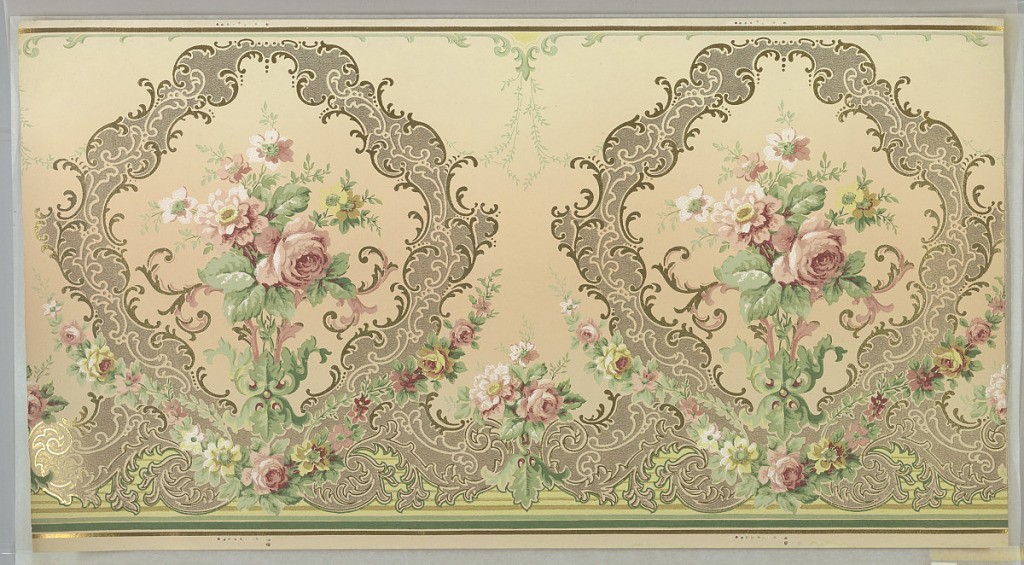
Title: Frieze
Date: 1905–1915
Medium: Machine-printed paper
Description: Floral bouquet set within a scrolling medallion. Separating medallions are a smaller bouquet. The medallion is ouotlined in metallic gold scrolls.